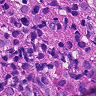
Metastatic tissue present: yes